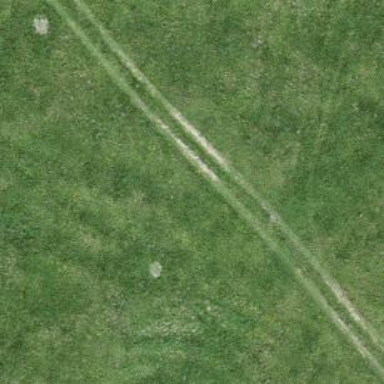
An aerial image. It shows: Grass track road with grade 5 tracktype.